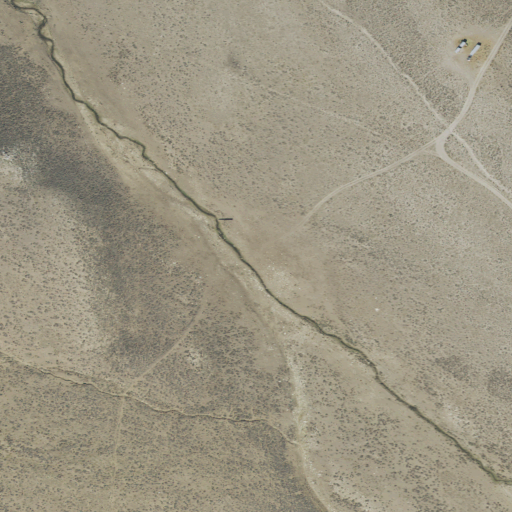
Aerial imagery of valley in Utah named Muddy Canyon containing only shrub